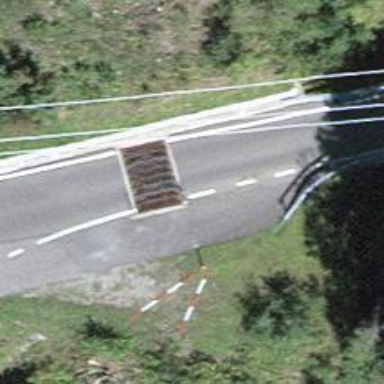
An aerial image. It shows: Cattle grid barrier.